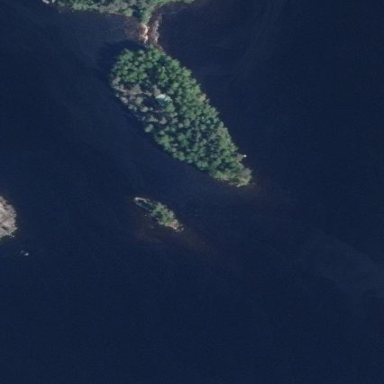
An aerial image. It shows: Islet covered with woodland.